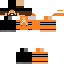
A male human skin with medium skin, wearing brown long hair dressed in a orange hoodie and black pants, featuring a closed mouth.